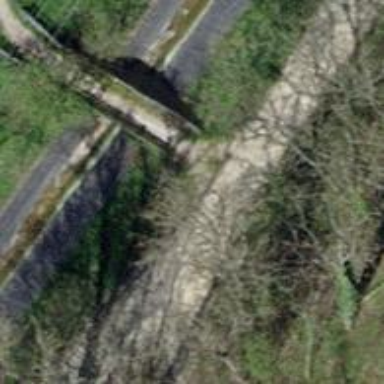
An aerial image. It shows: Well-maintained track road with grade 1 tracktype.